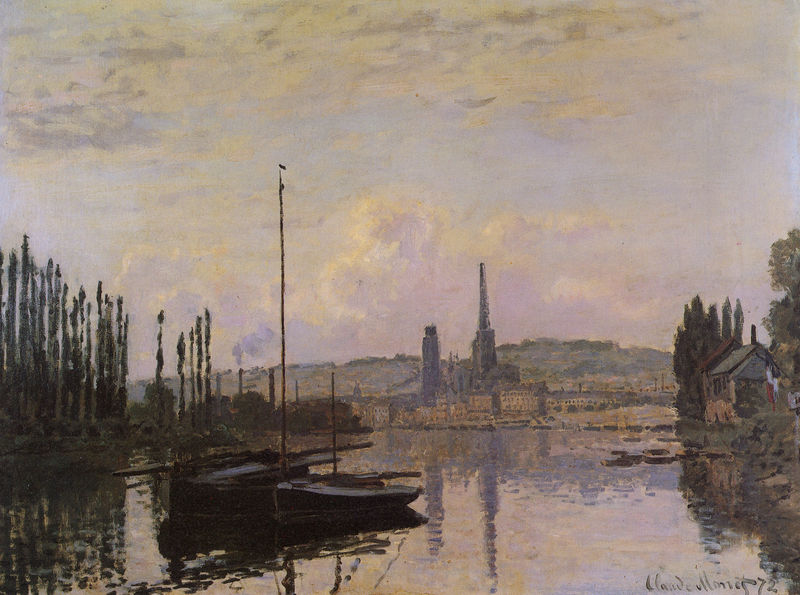
Titel: Vue de Rouen, Ansicht von Rouen
Künstler: Claude Monet
Institution: Privatbesitz
Schlagwörter: berg, blau, gemälde, himmel, meer, schatten, wasser, weiß, wolken, bäume, fluss, impressionismus, kirchturm, landschaft, see, stadt, ufer, abend, braun, frankreich, grau, licht, schwarz, ölbild, haus, wolke, malerei, signatur, öl, dämmerung, ferne, horizont, häuser, hügel, morgen, pappeln, spiegelung, busch, gewässer, hütte, kirche, qualm, rauch, wasserspiegelung, gold, wald, boot, boote, kamine, schornstein, turm, schiffe, segelboot, liegen, fassade, vedute, fahne, mast, berge, gebirge, dorf, schornsteine, dunst, lila, sonnenuntergang, violett, fabrik, industrie, masten, tannen, steg, duktus, impressionistisch, monet, ruderboot, widerschein, um 1900, abendrot, abendstimmung, segelboote, vor anker, ortschaft, schlote, türme, dom, flusslandschaft, wimpel, landzunge, landschaftsbild, lake, kapelle, claude monet, spiegelungen, boats, gabelung, rumpf, kriche, karmin, spieglung, abendot, impressonistisch, koblenz, ortchaft, rebstöcke, verklicker, weinberge, ried, spiegelund, landschaftz, 72